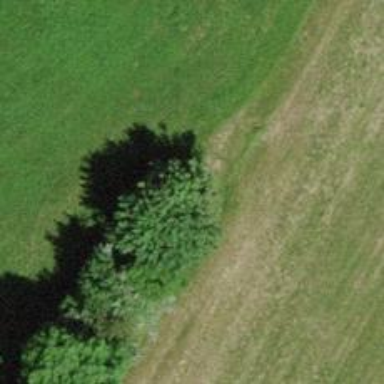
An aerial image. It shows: Hedge acting as barrier.